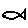
Label: fish